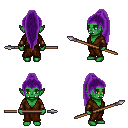
a pixel art fantasy rpg character, female body template, orc, green skin, brown robe, gold greaves, purple extra-long topknot hairstyle, leather bracers, spear, four views (front, back, left, right), 2x2 character sprite sheet, small pixel art, hard edges, no anti-aliasing